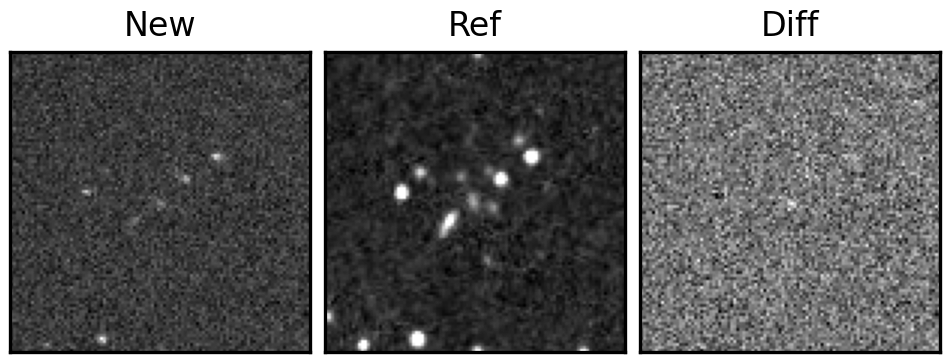
Label: real